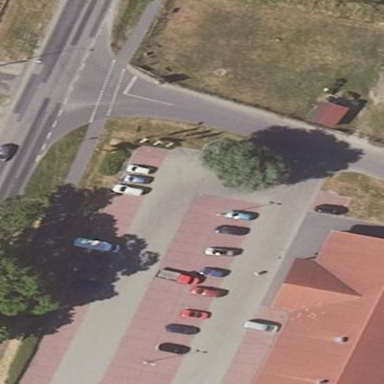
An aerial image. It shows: Parking area with surface.